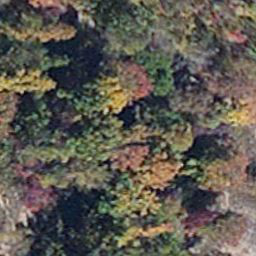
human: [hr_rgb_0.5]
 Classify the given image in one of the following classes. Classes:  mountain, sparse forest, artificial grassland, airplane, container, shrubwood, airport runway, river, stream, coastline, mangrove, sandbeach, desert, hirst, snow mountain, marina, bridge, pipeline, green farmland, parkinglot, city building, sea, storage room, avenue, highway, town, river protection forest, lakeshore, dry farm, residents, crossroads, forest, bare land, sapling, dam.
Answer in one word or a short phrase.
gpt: mangrove